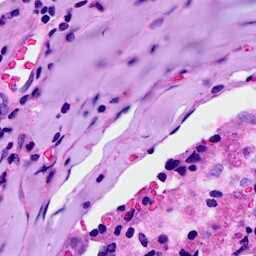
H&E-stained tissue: Breast